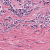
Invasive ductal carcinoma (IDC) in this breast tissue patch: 1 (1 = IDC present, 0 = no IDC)